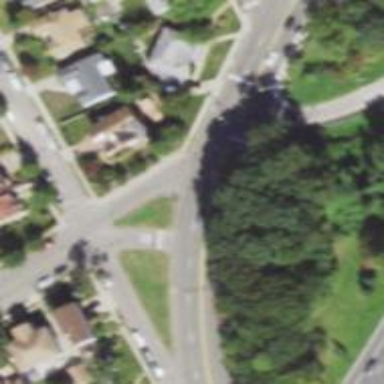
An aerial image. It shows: Stop road.